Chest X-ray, AP view. Patient: 35 years old, sex M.
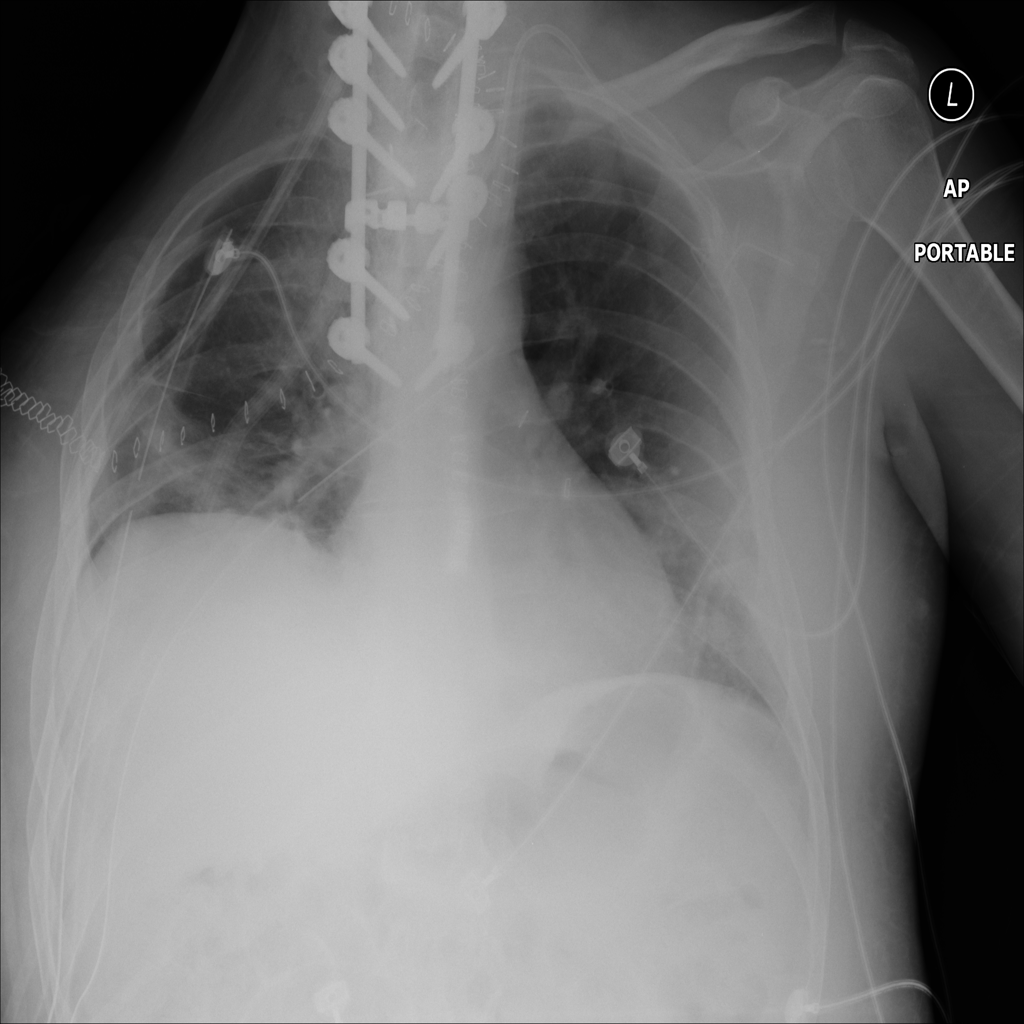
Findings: Atelectasis, Emphysema